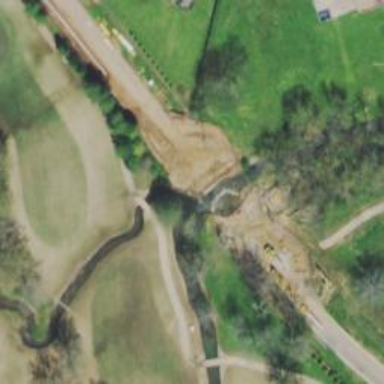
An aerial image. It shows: Path on asphalt surface crossing bridge. It is part of golf course.